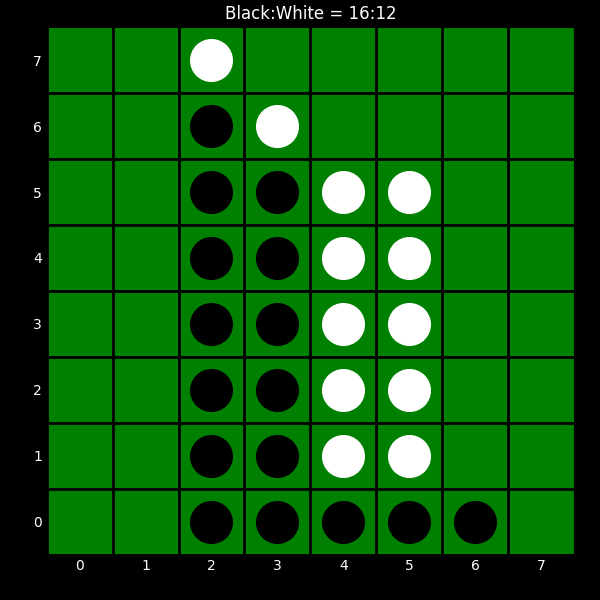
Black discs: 16
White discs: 12